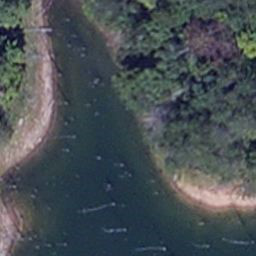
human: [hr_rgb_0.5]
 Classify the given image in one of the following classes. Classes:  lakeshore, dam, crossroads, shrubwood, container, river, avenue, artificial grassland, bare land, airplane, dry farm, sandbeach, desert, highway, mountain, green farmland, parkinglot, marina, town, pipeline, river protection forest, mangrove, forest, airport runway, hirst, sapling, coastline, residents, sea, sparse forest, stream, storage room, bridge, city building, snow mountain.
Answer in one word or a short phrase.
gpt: lakeshore